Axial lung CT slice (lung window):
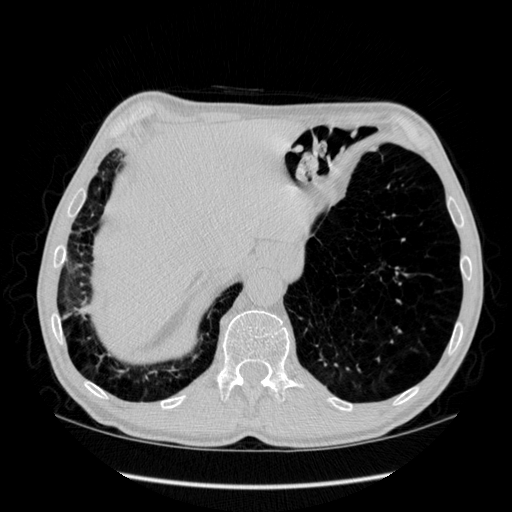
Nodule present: no